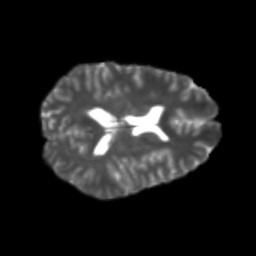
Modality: T2w
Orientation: axial
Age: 22
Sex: female
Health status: healthy
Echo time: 0.074 s